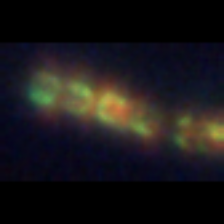
Taxon: Chaetoceros
Group: Diatoms